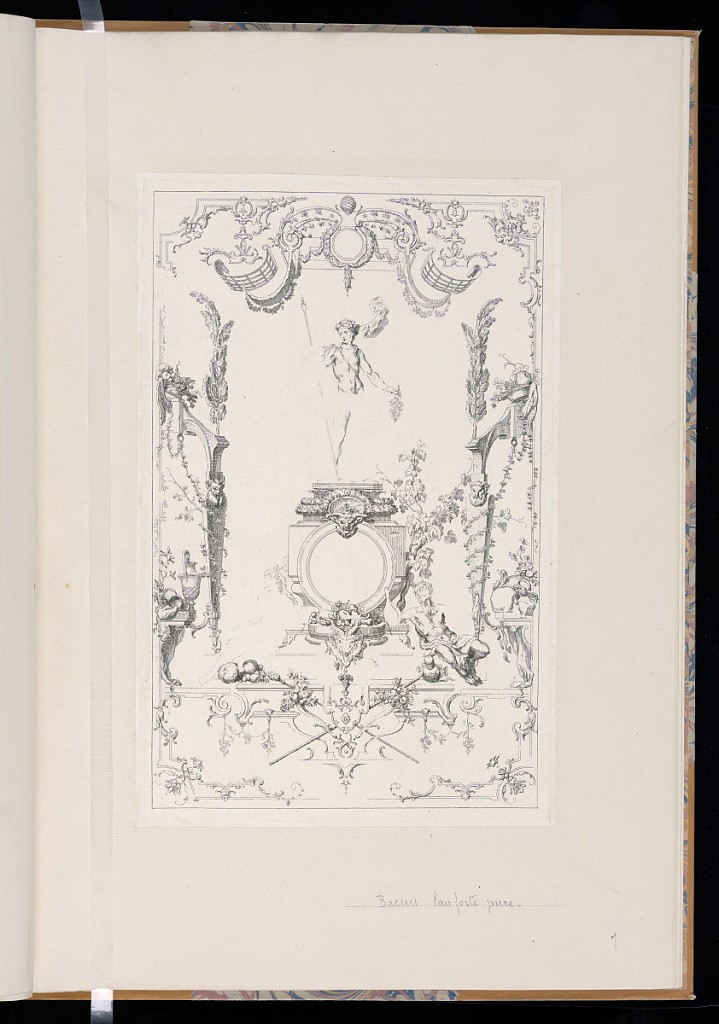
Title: Baccus
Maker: Claude Gillot, French, 1673–1722
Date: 1729–37
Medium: Etching on laid paper
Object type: Print
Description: An arabesque design for tapestries (door curtains) featuring the standing Classical Greek and Roman god Bacchus standing on a plinth in the center, framed by a canopy, with a satyr and a woman on either side below. Surrounded by fruit, vine leaves, grapes, ewers, wine jugs, and rococo ornament, featuring rosettes, fleurons, rinceaux, festoons of flowers and leaves. The plate is signed, numbered, and titled with the publisher's address below. This is the second state of the third plate of the series before lettering.